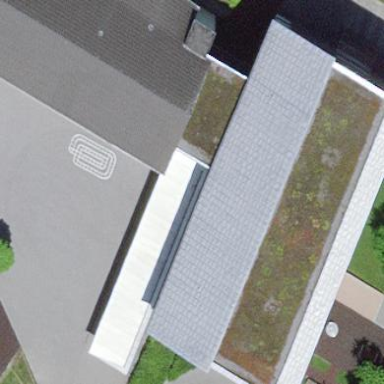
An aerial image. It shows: School building or complex.